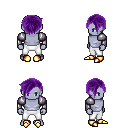
a pixel art fantasy rpg character, male body template, dark elf, purple skin, steel arm armor, white pants, purple pixie cut hairstyle, gold boots, four views (front, back, left, right), 2x2 character sprite sheet, small pixel art, hard edges, no anti-aliasing